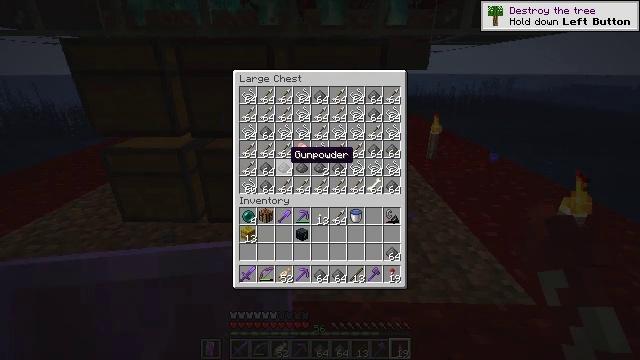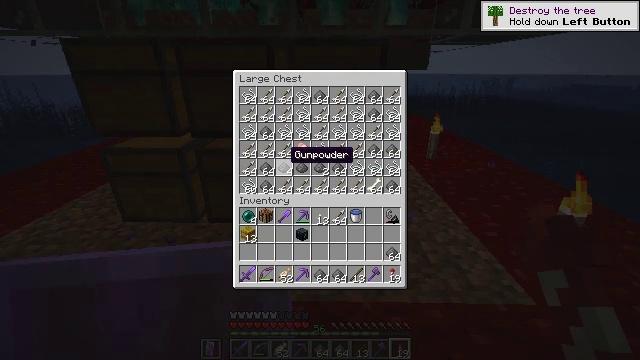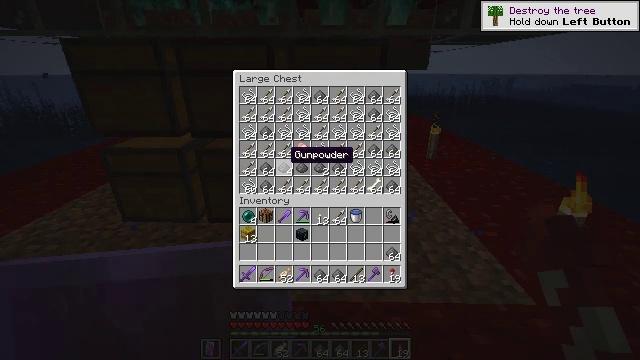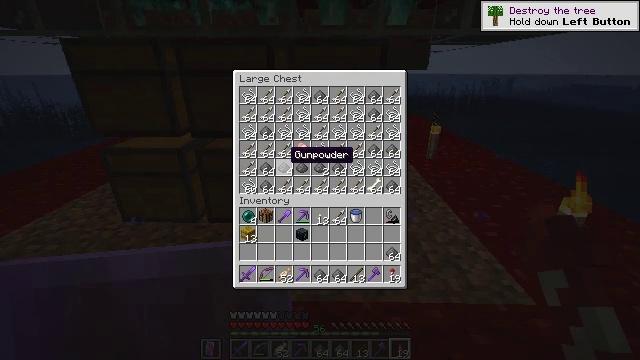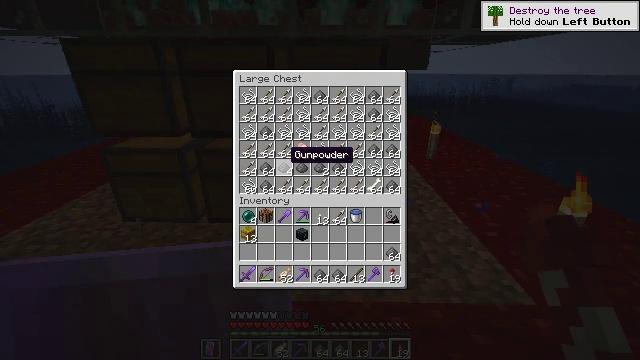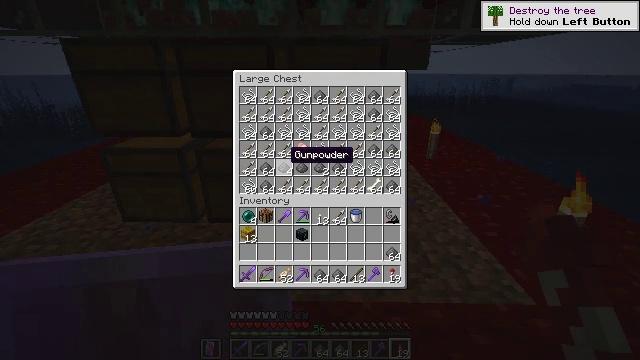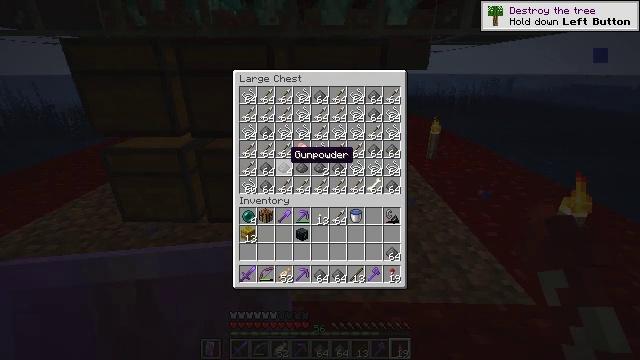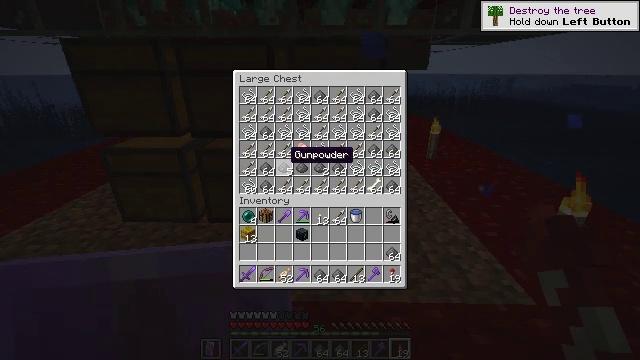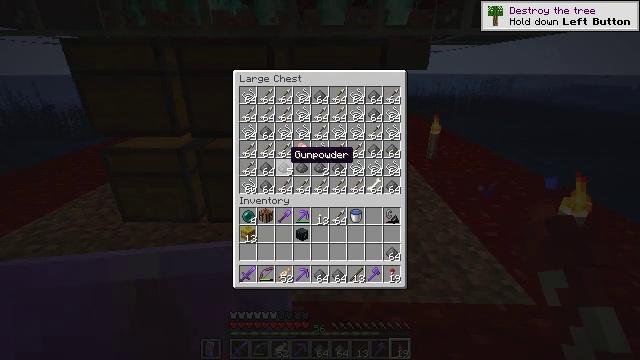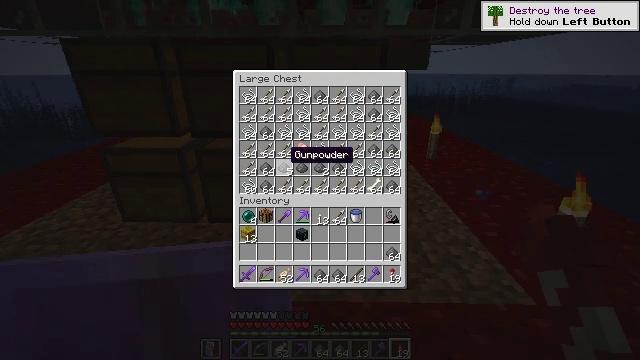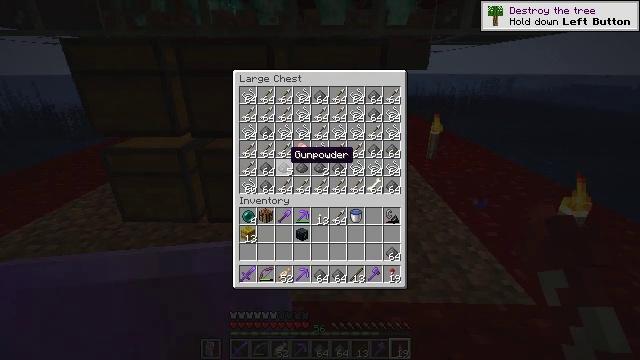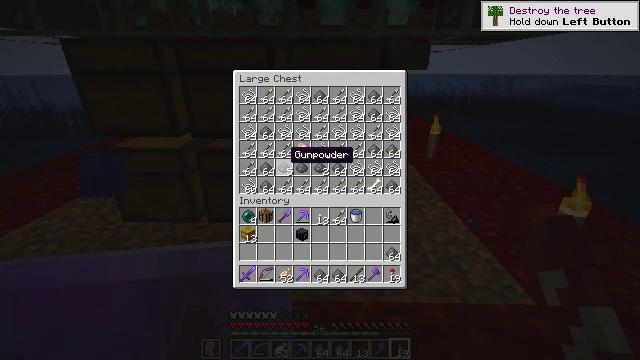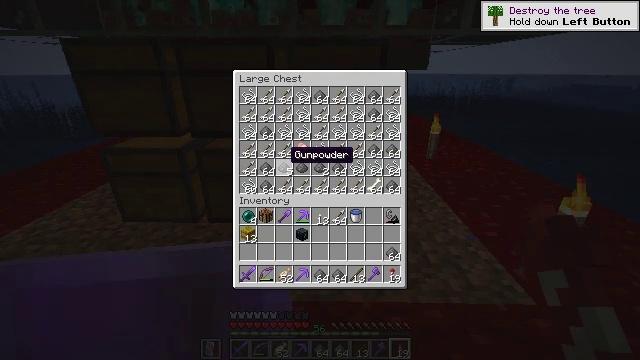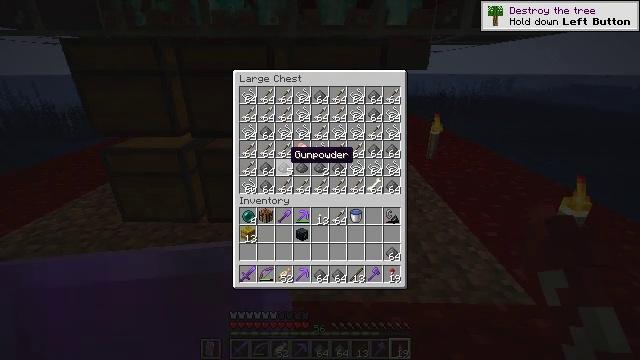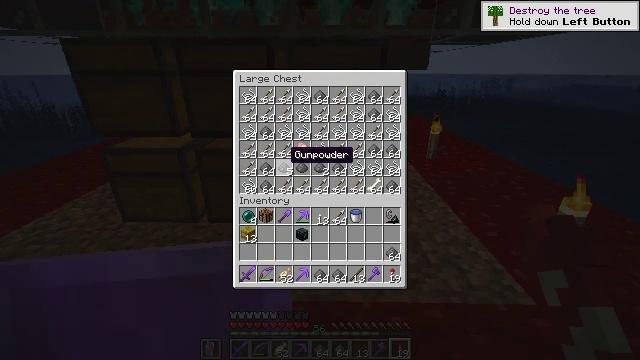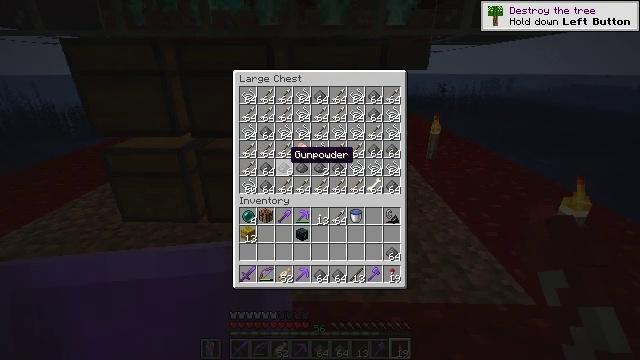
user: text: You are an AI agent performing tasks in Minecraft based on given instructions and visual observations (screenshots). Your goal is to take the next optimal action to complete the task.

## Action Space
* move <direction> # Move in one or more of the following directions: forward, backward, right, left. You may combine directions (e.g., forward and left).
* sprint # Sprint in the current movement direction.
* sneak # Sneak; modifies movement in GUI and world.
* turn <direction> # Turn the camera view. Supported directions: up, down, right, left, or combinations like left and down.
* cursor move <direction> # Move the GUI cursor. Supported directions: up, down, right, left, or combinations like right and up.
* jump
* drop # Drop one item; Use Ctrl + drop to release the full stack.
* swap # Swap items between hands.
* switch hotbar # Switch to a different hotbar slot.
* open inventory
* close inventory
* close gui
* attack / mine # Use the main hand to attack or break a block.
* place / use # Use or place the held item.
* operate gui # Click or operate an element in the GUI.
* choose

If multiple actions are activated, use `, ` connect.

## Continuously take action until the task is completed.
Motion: motion action
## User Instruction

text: Make paper by crafting.
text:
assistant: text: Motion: no_op
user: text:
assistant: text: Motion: no_op
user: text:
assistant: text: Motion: no_op
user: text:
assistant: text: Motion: no_op
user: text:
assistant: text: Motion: no_op
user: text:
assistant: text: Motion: no_op
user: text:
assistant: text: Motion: no_op
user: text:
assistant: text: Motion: no_op
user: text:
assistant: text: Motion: no_op
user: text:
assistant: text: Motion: no_op
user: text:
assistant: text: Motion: no_op
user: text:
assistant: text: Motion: no_op
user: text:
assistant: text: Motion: no_op
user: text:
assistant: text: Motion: no_op
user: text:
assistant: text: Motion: no_op
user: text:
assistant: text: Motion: no_op
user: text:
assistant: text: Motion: no_op
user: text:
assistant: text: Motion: no_op
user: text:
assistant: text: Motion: no_op
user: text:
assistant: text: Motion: no_op
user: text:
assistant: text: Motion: no_op
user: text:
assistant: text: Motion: no_op
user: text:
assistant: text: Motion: no_op
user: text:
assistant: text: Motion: no_op
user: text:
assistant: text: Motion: no_op
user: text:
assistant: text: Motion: no_op
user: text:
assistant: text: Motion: no_op
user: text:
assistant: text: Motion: no_op
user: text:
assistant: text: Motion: no_op
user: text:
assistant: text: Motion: no_op